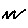
Label: zigzag